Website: macys
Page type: cart
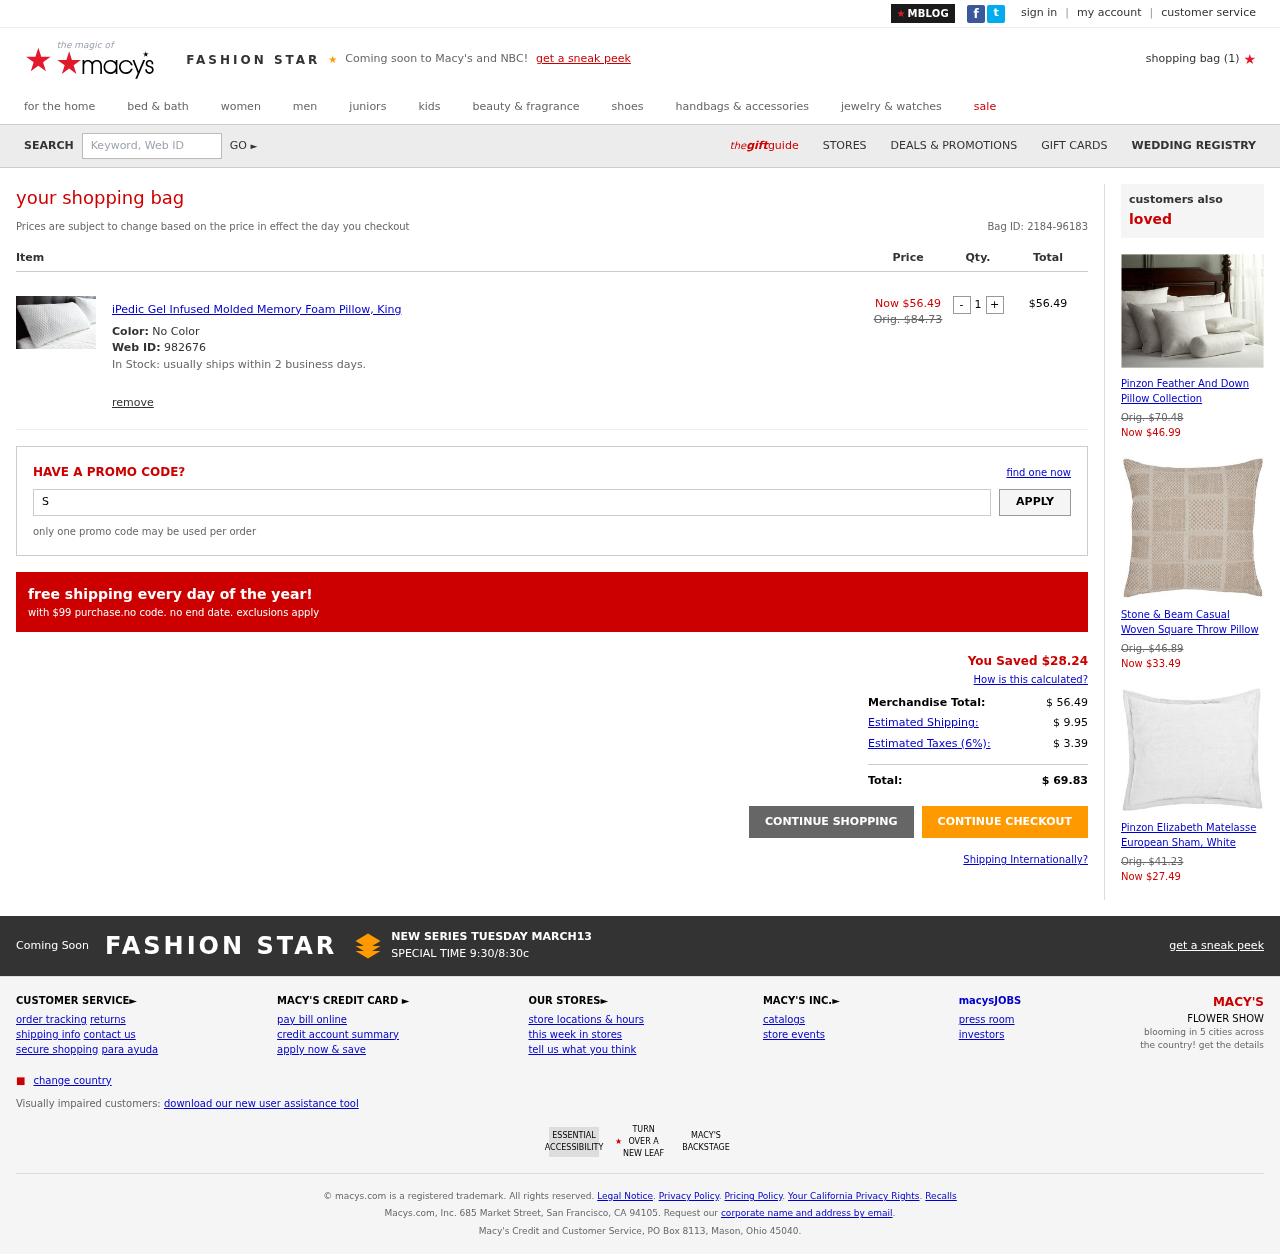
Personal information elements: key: PII_PROMO_CODE
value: SPRING92
Product elements: key: PRODUCT1_NAME
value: iPedic Gel Infused Molded Memory Foam Pillow, King
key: PRODUCT1_PRICE
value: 56.49
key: PRODUCT1_QUANTITY
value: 1
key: PRODUCT2_NAME
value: Pinzon Feather And Down Pillow Collection
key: PRODUCT2_PRICE
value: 46.99
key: PRODUCT3_NAME
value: Stone & Beam Casual Woven Square Throw Pillow
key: PRODUCT3_PRICE
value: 33.49
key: PRODUCT4_NAME
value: Pinzon Elizabeth Matelasse European Sham, White
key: PRODUCT4_PRICE
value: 27.49
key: PRODUCT1_SKU
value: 982676
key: PRODUCT1_ORIGINAL_PRICE
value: Orig. $84.73
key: PRODUCT1_TOTAL
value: $56.49
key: PRODUCT2_ORIGINAL_PRICE
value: Orig. $70.48
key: PRODUCT3_ORIGINAL_PRICE
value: Orig. $46.89
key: PRODUCT4_ORIGINAL_PRICE
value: Orig. $41.23
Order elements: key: ORDER_NUM_ITEMS
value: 1
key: ORDER_ID
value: Bag ID: 2184-96183
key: ORDER_SAVINGS
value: $28.24
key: ORDER_SUBTOTAL
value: $ 56.49
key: ORDER_SHIPPING_COST
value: $ 9.95
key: ORDER_TAX
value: $ 3.39
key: ORDER_TOTAL
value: $ 69.83